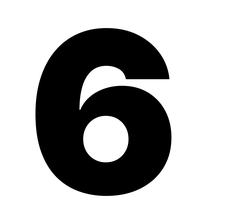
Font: Inter_Black